Question: My page I'm working on is at <URL>
It looks all fine in desktop browsers, but on mobile screenshots, like below, it is forced to wrap. (see below the image for my questions...)

<URL>
I've tried to make it wrap gracefully, but I have two questions:
1) Is there some CSS way to control how the div inline-block (class="exnote2") 'Want the entire chapter?<BR>Sign up for the newsletter!' wraps?
Specifically, I want:
1a) that 'padding-left: 20px;' on the left side of it to be non-existent if it is on a second line as below (but it is necessary to keep it 20px from the PDF icon if it is indeed all on one line),
1b) some whitespace above the div inline-block (class="exnote2"), so that it is not so close to the "Read Online" icon. If I add padding-top or margin-top however, it effects the nice layout for the desktop version (linked above).
For what it's worth, for 1b) above, I did jury-rig a solution together for the entire inline block that follows the image, the entire div inline block that contains text (class="exitemdetails"). I did it this way:
'''
.exitemdetails {
margin-left: 25px;
/* The following allows for graceful wrapping for mobile phones */
padding-top: 20px;
position: relative;
top: -10px; /* half the padding-top */
}
'''
I could jury-rig something for the 'Want the entire chapter?<BR>Sign up for the newsletter!' line too, but I suspect under different conditions it would not display as I hoped. Hence, I post here hoping for a better, more elegant solution, namely, how to use CSS to control the way div's wrap, and the spacing between them only if they do wrap.
2) I have one other question related to this: is there no simple CSS way to shrink that book cover image down when there is not space enough? I tried this, but it does nothing:
'''
.eximage {
width: auto;
height: auto;
}
.eximage img {
max-width: 100%;
height: auto;
}
'''
Thanks for looking!
Derek
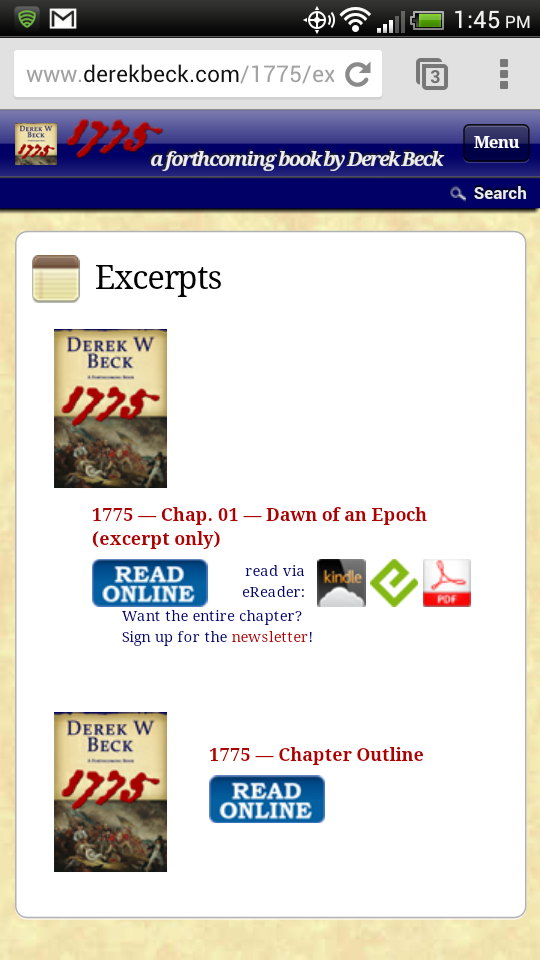
Answer: Have you considered using css media queries to change the layout of your page at different screen sizes? Might be worth a shot.
<URL>